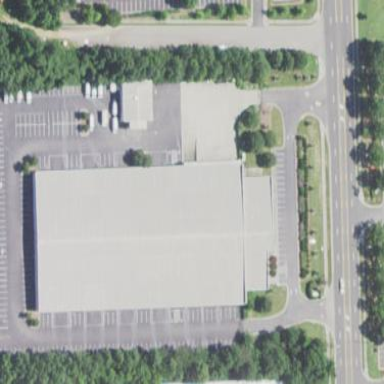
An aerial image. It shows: Commercial building.